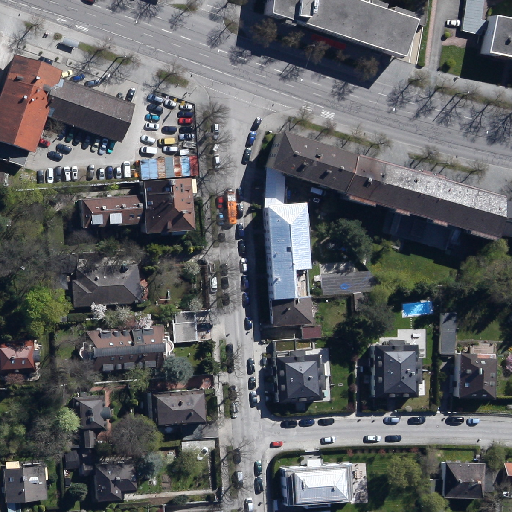
Referring expression: paved road